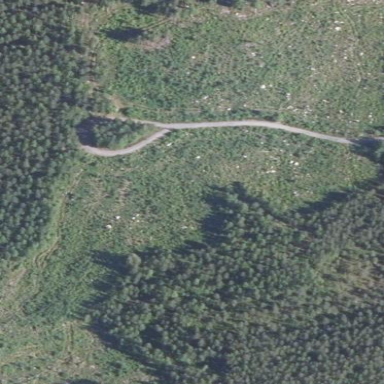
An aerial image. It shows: Clearcut area with scrub vegetation.